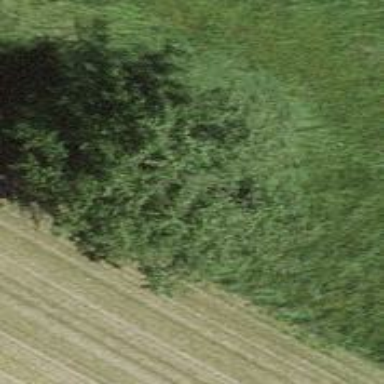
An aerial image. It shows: Agricultural area with broadleaved deciduous trees.